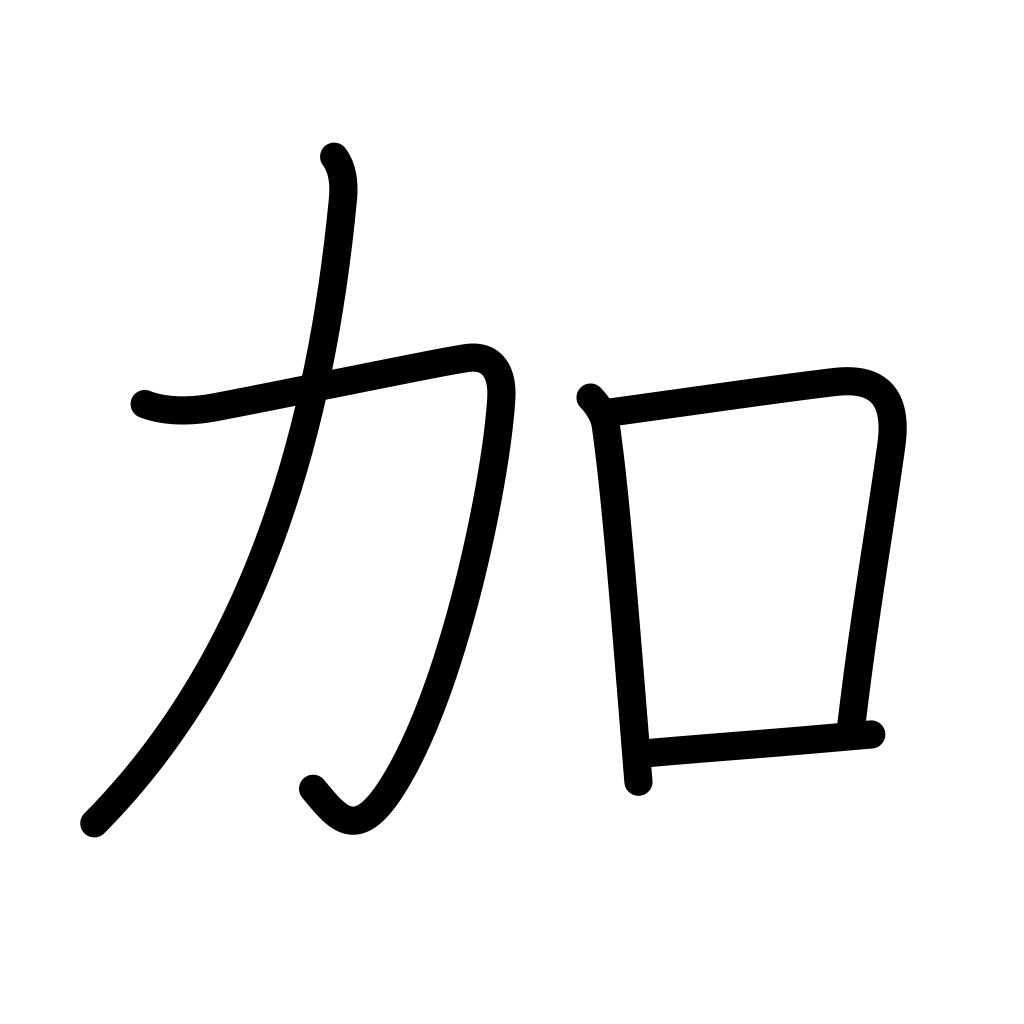
Meaning: add, addition, increase, join, include, Canada